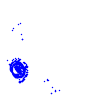
Particle: electron